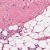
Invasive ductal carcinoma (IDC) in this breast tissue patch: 0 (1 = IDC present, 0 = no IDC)